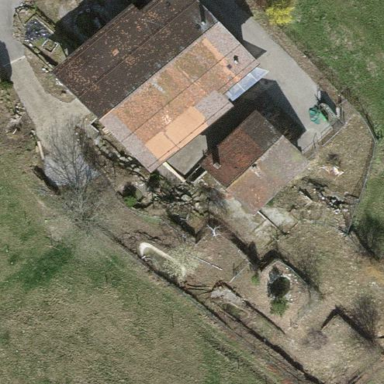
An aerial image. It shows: Farmyard area.